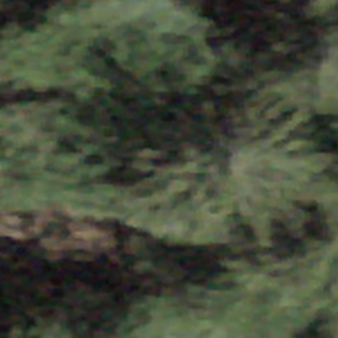
Label: other